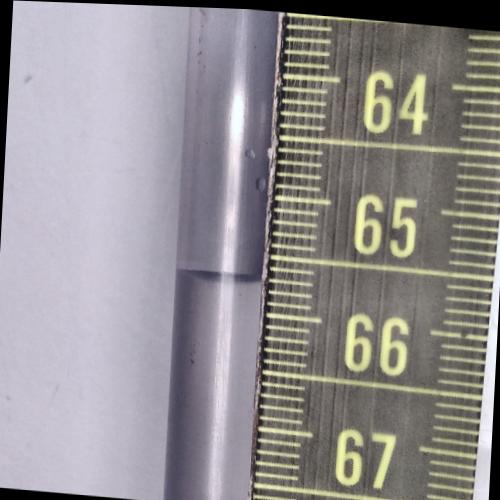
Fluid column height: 65.7 cm